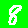
Digit: 8